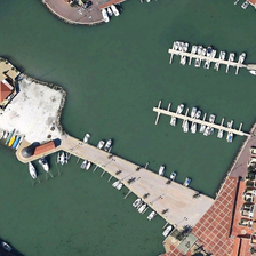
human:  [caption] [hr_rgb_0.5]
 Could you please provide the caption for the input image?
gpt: The port covers large and wide ranges.

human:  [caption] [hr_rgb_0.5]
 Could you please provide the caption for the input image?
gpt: There are many white ships in the harbor.

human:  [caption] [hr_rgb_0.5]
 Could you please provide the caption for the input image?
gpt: There are many white ships in the port.

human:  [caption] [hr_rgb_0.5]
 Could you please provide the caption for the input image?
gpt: This port is very large and covers a large area.

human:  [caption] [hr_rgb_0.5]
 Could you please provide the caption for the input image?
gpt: Many white ships are in port.